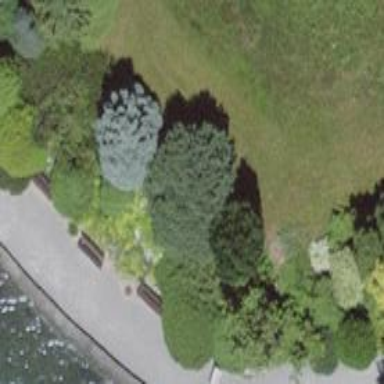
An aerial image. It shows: Brown bench.